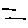
Label: line